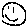
Label: smiley face